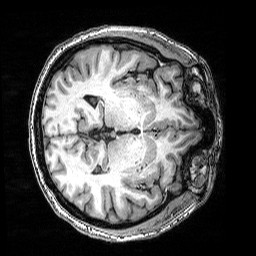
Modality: T1w
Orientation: axial
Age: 43
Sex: female
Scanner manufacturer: siemens
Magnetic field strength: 3 T
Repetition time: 2.53 s
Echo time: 0.0035 s